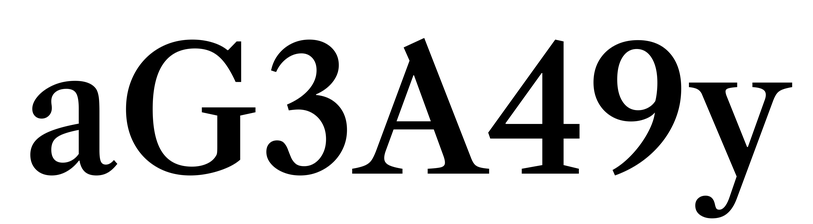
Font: LibreCaslonText_Medium